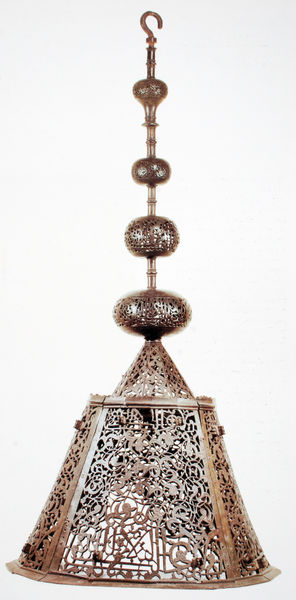
Titel: Moscheelampe, Granada
Standort: Madrid
Institution: Museo Arqueológico Nacional
Schlagwörter: weiß, dreieck, blumen, braun, lampe, laterne, schirm, muster, ornament, alt, lang, silber, kirche, figur, zart, krug, lampenschirm, stab, kette, klein, floral, ornamente, verzierung, kronleuchter, leuchter, metall, bronze, schriftzeichen, fein, foto, fotografie, stiel, vier, klingel, messing, haken, orient, kegel, gebilde, kupfer, kugel, kugeln, kunst, löcher, verziert, knauf, arabisch, glocke, glöckchen, tischglocke, grab, weihrauch, golden, pyramide, filigran, gegenstand, kunsthandwerk, objekt, ziseliert, arabien, islam, netz, durchbrochen, verzierungen, verschluss, öffnen, islamisch, verrostet, aufhänger, lochmuster, reliquar, goldschmiede, duurchbrochen, filigrna, cone, böppel, hänen